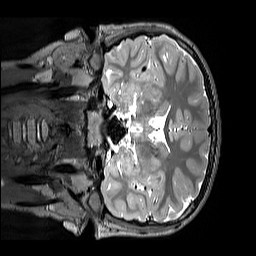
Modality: T2w
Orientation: coronal
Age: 11
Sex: male
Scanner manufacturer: siemens
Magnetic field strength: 3 T
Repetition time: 3.2 s
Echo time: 0.408 s